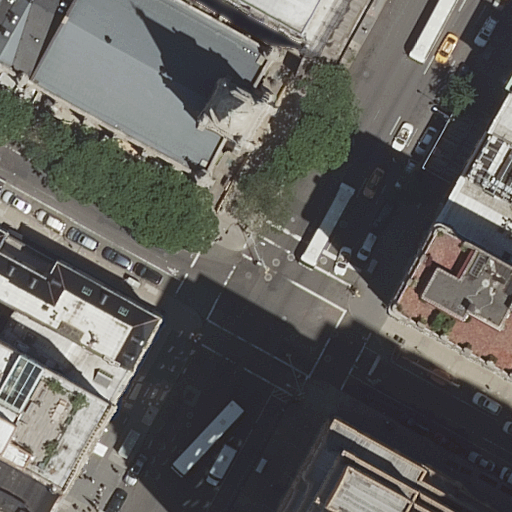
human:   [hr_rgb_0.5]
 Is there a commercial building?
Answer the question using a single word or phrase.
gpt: no

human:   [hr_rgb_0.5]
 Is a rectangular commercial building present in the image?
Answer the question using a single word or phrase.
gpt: no

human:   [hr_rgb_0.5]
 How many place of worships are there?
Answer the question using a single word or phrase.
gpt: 1

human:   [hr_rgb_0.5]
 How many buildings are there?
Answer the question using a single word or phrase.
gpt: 13

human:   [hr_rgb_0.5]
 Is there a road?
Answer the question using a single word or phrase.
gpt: yes

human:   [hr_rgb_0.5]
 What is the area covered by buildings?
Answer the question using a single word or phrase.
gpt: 3140m2

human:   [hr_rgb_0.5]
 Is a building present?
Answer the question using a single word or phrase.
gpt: yes

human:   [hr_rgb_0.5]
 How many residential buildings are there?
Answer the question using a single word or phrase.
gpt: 11

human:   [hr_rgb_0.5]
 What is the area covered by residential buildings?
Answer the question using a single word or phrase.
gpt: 3093m2

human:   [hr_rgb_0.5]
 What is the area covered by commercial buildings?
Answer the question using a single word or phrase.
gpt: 0m2

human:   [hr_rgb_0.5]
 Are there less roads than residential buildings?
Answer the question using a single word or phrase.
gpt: yes

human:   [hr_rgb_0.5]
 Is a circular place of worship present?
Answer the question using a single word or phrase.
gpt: no

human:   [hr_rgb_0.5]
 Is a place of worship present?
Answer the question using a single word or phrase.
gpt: yes

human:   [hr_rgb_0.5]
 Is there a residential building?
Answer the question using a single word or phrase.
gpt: yes

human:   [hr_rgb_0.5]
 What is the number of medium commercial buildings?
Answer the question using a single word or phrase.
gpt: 0

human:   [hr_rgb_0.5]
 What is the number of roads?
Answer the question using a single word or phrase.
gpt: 3

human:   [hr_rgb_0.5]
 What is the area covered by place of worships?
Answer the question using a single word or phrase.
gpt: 3m2

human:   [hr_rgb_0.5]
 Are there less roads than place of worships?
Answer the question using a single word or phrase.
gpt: no

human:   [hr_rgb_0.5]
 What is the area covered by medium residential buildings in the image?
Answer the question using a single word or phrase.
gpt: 1100m2

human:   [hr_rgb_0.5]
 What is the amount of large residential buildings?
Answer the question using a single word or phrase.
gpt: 1

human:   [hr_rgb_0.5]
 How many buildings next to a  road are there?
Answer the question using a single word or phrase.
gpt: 13

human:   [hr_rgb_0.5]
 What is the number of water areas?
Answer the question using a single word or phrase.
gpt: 0

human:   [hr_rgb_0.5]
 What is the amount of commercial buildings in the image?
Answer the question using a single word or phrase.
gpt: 0

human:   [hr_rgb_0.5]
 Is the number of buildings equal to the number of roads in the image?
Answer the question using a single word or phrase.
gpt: no

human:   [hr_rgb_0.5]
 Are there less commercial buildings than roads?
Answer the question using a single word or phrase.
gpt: yes

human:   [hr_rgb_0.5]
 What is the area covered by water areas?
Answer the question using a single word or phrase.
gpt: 0m2

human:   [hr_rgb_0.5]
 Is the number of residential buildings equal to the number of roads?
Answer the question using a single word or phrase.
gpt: no

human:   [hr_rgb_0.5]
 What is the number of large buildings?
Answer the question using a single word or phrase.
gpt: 1

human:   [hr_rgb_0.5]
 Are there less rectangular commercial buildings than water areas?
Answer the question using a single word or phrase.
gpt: no

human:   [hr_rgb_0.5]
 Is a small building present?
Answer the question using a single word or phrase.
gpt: yes

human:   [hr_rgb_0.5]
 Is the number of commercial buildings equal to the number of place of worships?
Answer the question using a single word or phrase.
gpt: no

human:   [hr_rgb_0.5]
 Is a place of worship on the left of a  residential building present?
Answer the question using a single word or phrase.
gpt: yes

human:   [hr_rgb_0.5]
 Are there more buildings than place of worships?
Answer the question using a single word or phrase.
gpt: yes

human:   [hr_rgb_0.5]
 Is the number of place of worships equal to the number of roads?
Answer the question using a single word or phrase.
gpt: no

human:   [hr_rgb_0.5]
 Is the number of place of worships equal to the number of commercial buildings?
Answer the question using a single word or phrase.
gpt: no

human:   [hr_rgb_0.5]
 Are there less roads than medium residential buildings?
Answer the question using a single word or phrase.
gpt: yes

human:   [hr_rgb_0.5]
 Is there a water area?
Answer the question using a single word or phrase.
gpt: no

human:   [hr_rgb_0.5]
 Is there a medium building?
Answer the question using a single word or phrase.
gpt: yes

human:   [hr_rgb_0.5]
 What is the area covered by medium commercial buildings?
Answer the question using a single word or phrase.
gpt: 0m2

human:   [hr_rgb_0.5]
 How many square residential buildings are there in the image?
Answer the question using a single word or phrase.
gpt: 0

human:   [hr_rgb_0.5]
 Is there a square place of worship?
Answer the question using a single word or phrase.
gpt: no

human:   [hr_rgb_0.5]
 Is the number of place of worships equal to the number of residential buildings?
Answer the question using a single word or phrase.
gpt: no

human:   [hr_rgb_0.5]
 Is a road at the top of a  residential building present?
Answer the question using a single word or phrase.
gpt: yes

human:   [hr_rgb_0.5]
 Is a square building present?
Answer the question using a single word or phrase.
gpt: no

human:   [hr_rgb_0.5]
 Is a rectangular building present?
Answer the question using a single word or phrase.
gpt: yes

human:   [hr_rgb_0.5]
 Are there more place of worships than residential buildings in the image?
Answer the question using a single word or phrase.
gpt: no

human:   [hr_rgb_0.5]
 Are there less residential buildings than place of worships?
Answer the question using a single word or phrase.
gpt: no

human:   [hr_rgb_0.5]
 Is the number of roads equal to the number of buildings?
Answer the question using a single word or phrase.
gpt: no

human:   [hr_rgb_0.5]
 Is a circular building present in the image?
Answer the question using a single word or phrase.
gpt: no

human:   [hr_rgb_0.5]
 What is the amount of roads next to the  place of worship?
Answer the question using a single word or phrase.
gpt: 3

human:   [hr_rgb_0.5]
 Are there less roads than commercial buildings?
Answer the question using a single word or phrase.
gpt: no

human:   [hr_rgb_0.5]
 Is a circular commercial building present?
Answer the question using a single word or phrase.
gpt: no

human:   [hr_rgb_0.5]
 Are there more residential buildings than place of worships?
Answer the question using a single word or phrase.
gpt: yes

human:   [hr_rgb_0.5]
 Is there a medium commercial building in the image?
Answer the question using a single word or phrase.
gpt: no

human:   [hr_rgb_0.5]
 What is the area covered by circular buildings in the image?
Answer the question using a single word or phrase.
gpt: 0m2

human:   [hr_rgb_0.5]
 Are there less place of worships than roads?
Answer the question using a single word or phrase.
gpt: yes

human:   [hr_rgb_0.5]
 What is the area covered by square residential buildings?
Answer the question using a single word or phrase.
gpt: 0m2

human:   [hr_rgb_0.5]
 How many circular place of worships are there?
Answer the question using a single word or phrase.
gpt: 0

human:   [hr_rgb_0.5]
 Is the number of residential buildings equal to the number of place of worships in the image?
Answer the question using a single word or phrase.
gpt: no

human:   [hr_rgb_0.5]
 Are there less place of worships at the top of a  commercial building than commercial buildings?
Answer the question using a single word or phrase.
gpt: no

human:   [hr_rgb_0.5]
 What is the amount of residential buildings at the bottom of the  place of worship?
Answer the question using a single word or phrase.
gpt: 11

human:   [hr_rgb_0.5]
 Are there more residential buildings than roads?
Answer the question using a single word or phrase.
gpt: yes

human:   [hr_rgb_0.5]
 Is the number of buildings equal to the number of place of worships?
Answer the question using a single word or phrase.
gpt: no

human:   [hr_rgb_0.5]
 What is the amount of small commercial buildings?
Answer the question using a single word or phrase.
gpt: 0